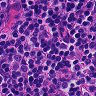
Metastatic tissue present: no